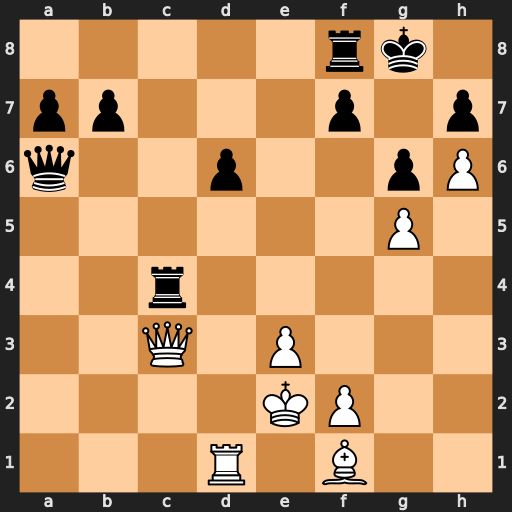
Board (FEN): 5rk1/pp3p1p/q2p2pP/6P1/2r5/2Q1P3/4KP2/3R1B2
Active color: w
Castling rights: -
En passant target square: -
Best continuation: Qg7#